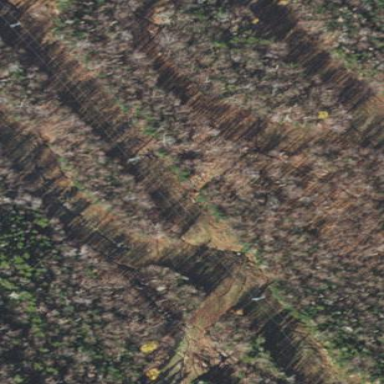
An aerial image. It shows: Advanced downhill ski slope in needle-leaved woodland.